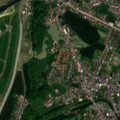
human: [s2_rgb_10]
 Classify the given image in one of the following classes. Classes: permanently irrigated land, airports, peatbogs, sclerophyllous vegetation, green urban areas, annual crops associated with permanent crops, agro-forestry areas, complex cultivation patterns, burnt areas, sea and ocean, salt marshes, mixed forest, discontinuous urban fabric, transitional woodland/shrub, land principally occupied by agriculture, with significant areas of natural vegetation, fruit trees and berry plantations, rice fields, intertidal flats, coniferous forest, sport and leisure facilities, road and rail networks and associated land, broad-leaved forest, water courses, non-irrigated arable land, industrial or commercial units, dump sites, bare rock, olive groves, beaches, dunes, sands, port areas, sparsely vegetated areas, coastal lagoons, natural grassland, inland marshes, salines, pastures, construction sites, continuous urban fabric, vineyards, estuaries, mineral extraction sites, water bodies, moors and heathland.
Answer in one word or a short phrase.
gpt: discontinuous urban fabric, industrial or commercial units, construction sites, non-irrigated arable land, land principally occupied by agriculture, with significant areas of natural vegetation